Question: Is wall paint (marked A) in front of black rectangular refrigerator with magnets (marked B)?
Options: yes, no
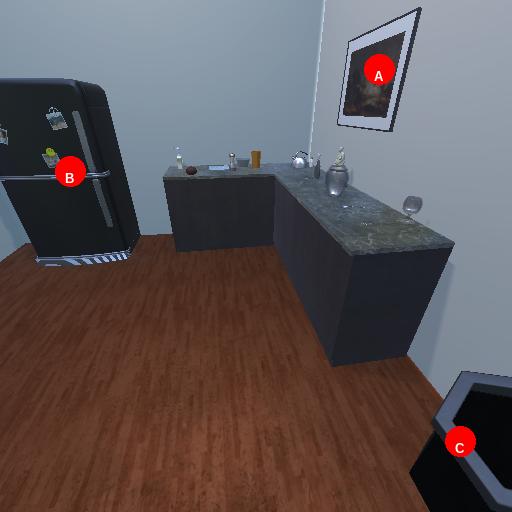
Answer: yes